Field crop: maize
Growth stage: 2
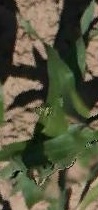
Species: maize